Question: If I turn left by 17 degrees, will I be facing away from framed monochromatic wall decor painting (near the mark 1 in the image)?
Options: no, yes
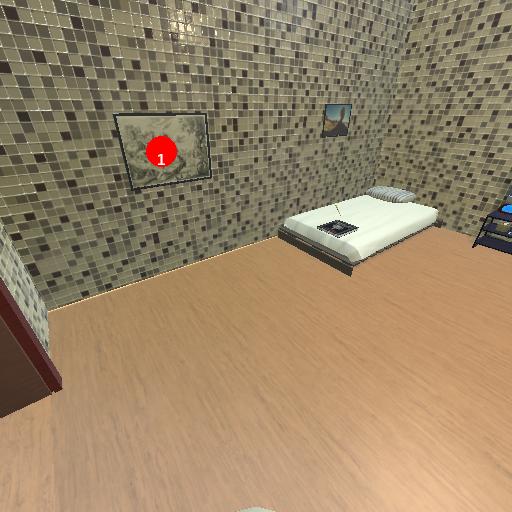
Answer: no